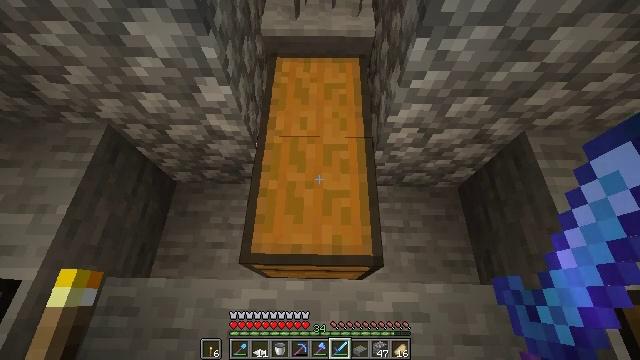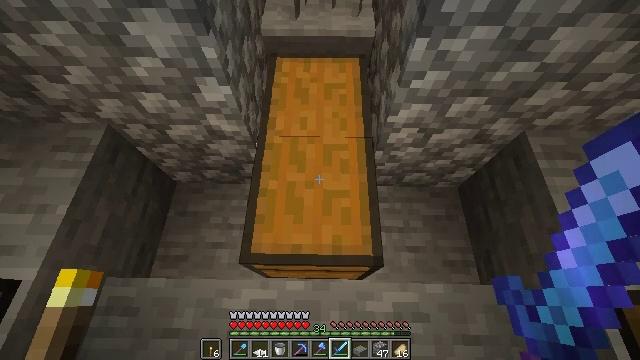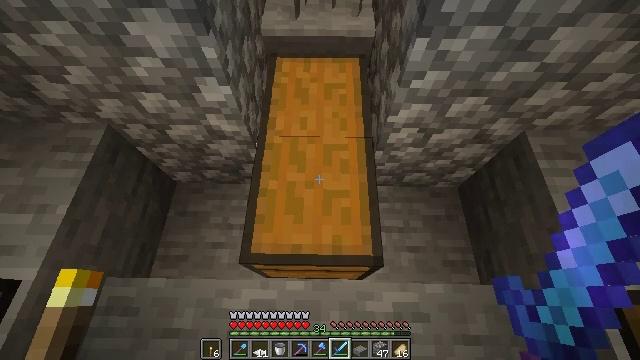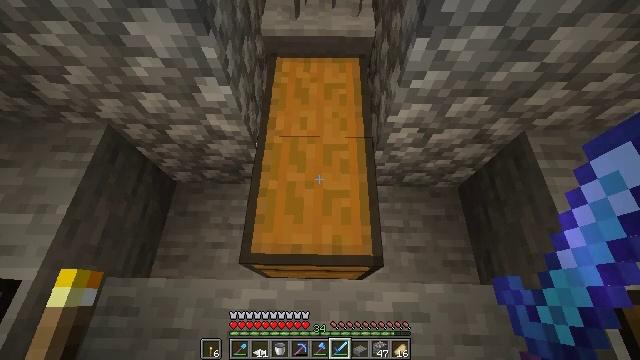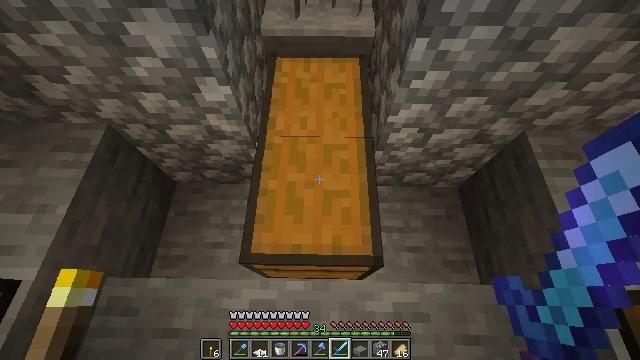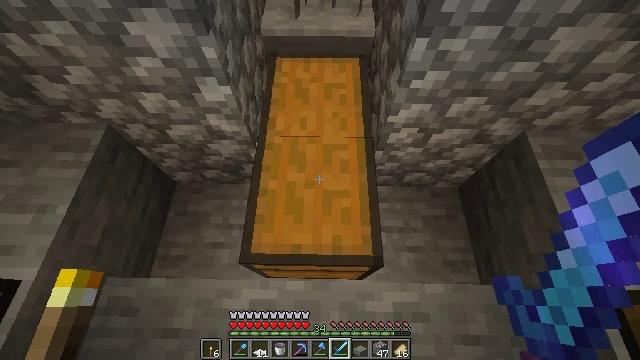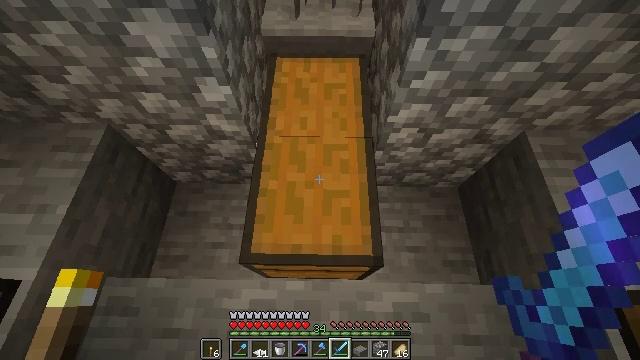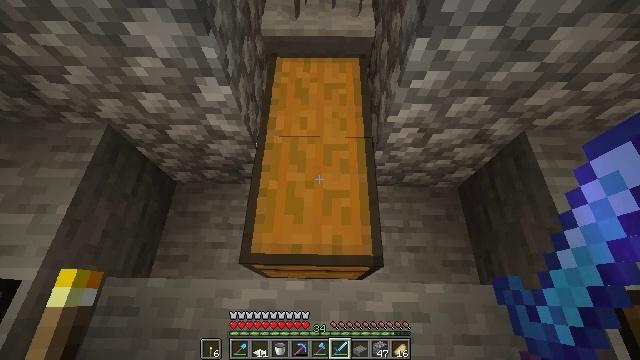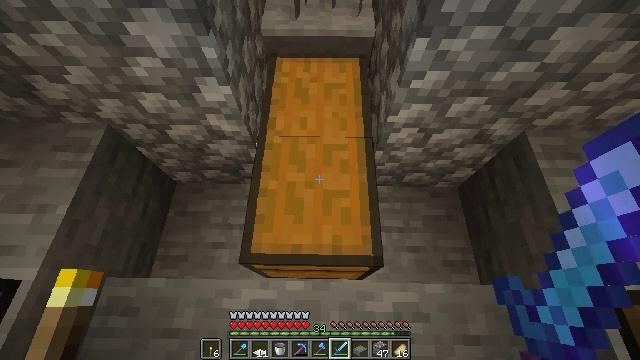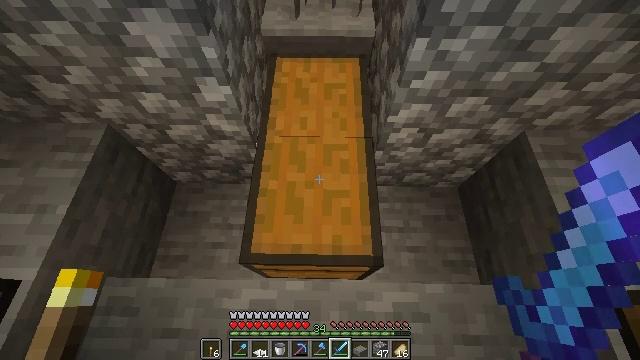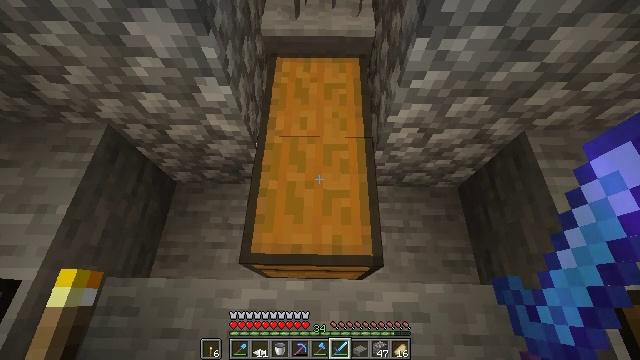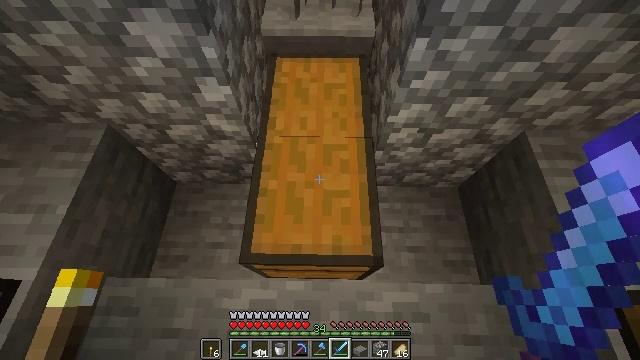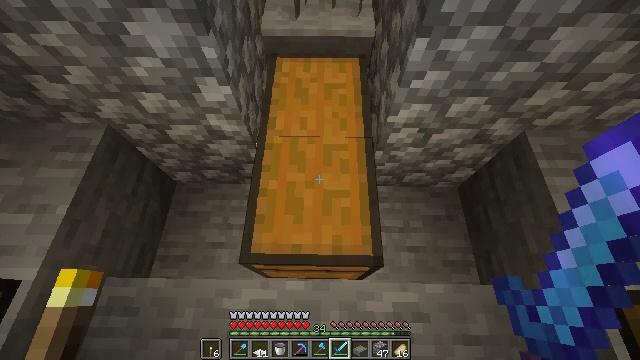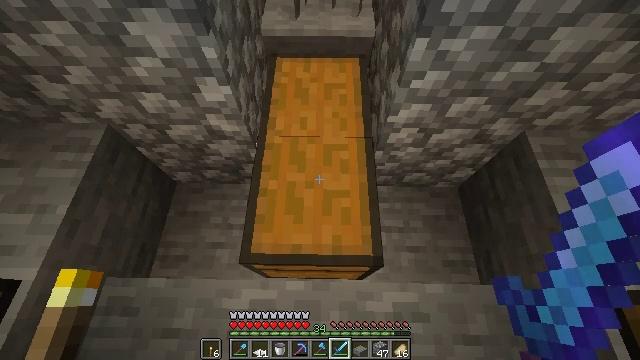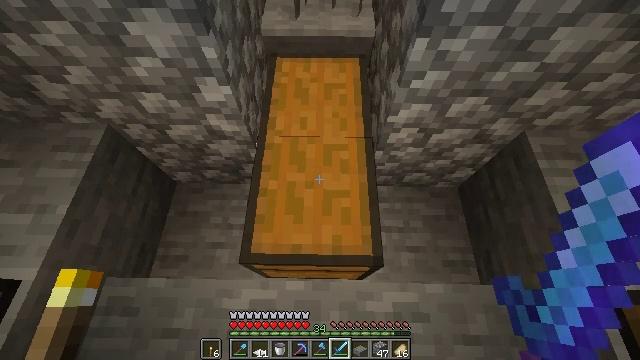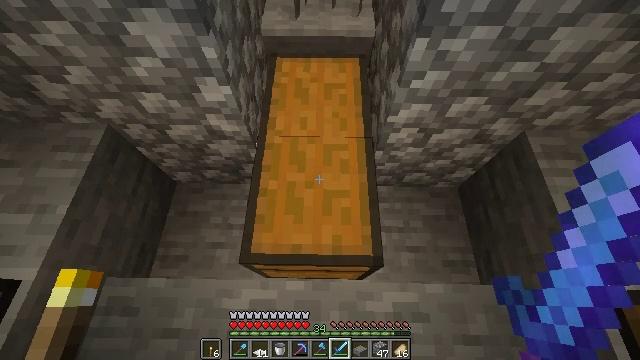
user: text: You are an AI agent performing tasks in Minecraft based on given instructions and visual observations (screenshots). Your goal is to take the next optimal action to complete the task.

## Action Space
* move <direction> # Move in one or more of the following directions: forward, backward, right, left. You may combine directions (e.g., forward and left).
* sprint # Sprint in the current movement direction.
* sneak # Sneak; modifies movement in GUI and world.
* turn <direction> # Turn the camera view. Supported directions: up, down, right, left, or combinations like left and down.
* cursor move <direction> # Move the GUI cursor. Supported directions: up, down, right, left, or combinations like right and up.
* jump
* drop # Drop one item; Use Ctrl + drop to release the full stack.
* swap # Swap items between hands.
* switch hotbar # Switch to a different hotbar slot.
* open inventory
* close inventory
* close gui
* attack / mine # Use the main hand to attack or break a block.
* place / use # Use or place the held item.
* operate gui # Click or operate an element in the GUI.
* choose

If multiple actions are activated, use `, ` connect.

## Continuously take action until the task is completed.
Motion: motion action
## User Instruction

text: Remove a diamond sword from the inventory.
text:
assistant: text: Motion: no_op
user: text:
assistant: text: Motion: no_op
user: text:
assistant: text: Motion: no_op
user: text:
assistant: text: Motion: no_op
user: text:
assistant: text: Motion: no_op
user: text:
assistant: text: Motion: no_op
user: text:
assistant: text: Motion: no_op
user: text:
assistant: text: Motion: no_op
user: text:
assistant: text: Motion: no_op
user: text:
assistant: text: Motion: no_op
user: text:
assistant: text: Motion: no_op
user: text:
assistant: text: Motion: no_op
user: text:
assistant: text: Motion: no_op
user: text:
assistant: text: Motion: no_op
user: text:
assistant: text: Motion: no_op
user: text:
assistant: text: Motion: no_op
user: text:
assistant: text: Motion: no_op
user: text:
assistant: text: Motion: no_op
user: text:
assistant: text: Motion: no_op
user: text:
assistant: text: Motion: no_op
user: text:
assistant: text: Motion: no_op
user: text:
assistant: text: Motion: no_op
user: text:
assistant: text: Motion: no_op
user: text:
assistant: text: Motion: no_op
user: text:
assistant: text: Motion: no_op
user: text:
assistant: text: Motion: no_op
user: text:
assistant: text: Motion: no_op
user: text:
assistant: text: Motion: no_op
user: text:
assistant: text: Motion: no_op
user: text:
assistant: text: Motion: no_op